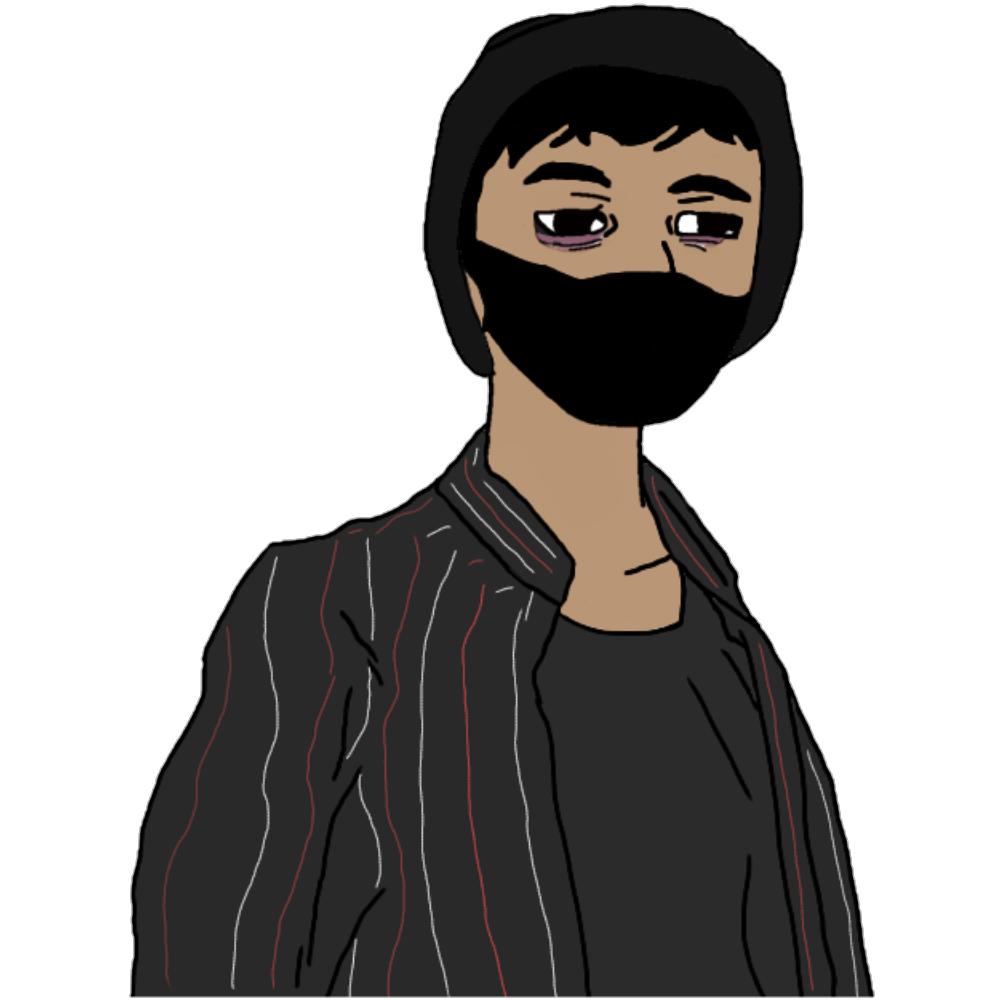
Label: 5_Twinkjak